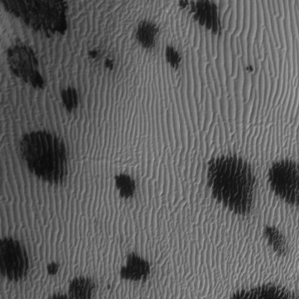
Label: frost